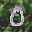
Label: 0